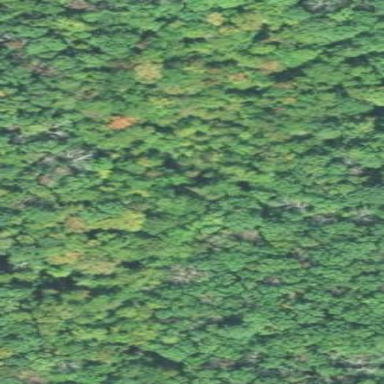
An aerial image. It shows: Mixed leaf woodland.